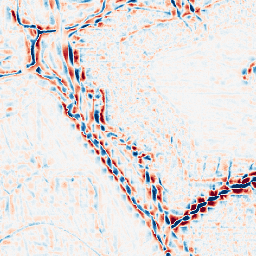
Category: wavelet
Decomposition family: wavelet_biorthogonal
Decomposition parameters: wavelet: bior2.4
level: 3
Upsampling method: bspline
Upsampling parameters: scale: 4
Upsampling scale: 4